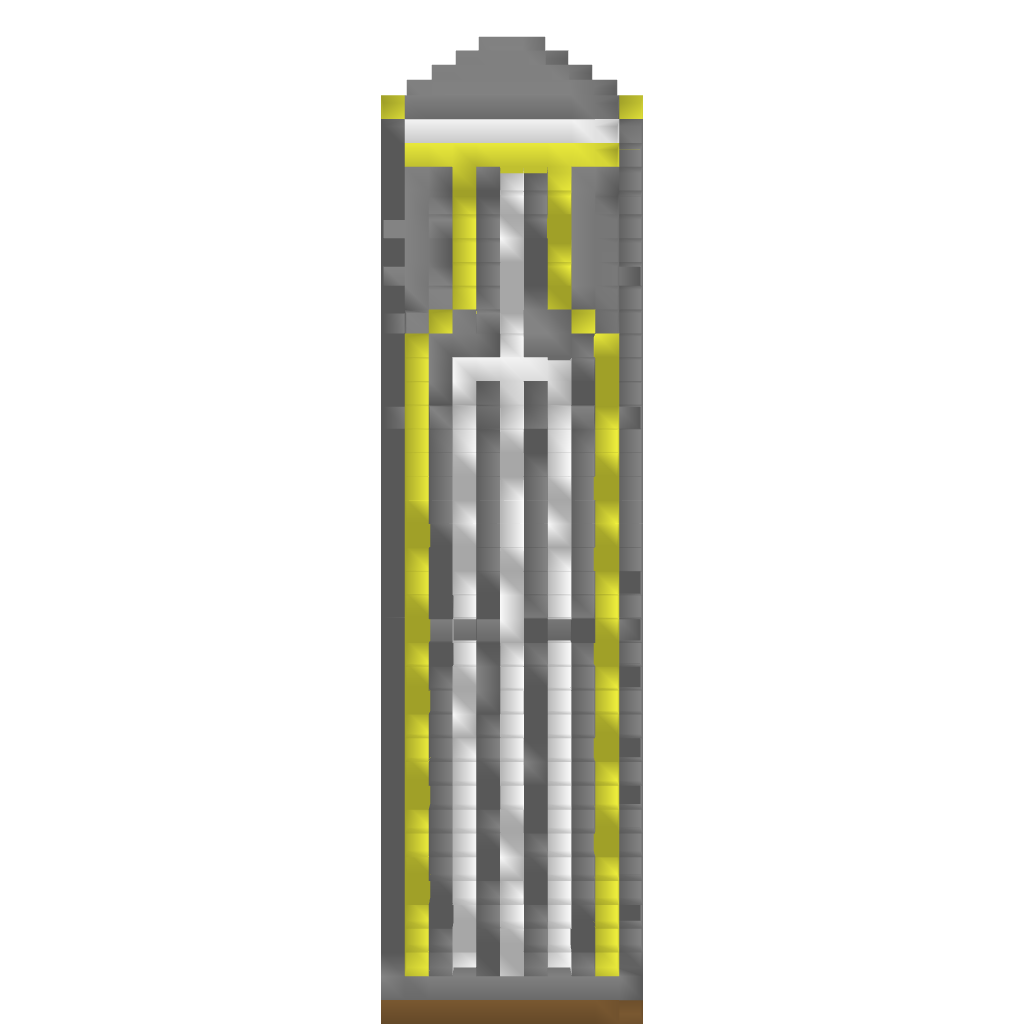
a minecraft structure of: Decorated modern tower high quality